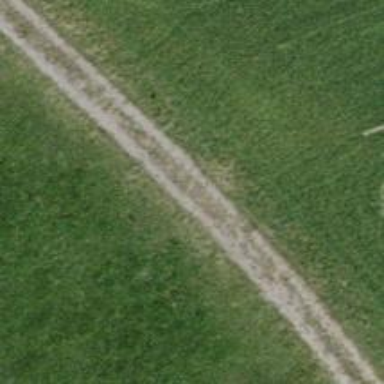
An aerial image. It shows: Track road with grade3 tracktype.